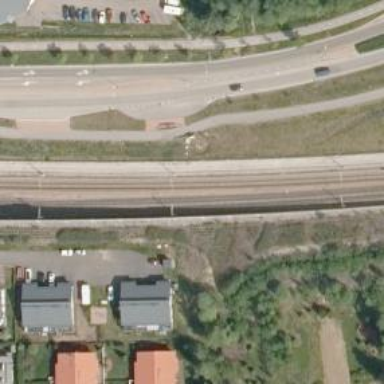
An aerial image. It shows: Railway with continuous electrified contact line.